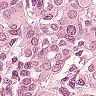
Metastatic tissue present: yes